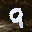
Label: 9